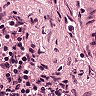
Metastatic tissue present: no